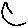
Label: moon